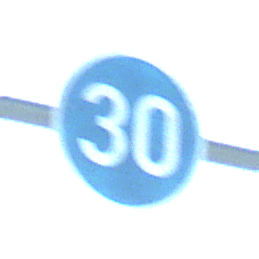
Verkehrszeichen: VorgeschriebeneMindestgeschwindigkeit
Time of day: SunriseSunset
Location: Outdoor (Nature)
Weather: Clear
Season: Winter
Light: Natural